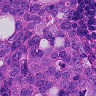
Metastatic tissue present: yes